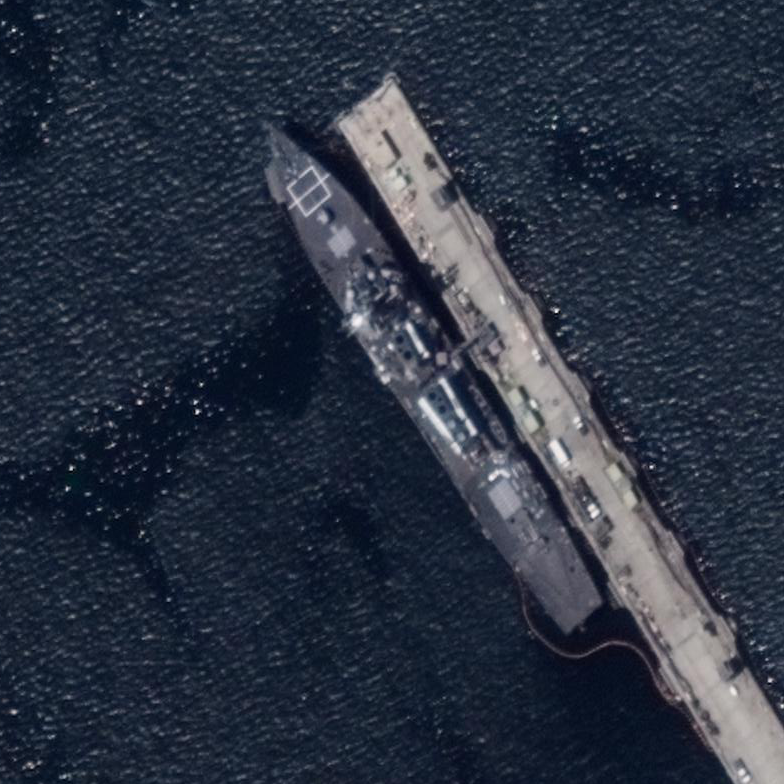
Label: destroyer